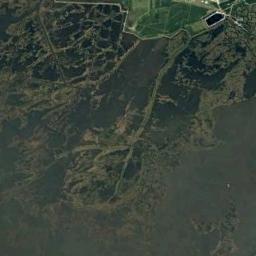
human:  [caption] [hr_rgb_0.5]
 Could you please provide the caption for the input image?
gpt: There are large areas of mixed dark green and light green plants on the lake in a wetland  , and there are many farmland beside the wetland .

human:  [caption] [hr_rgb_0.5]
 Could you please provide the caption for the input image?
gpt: The wetland consists of bare land, Green plants and water .

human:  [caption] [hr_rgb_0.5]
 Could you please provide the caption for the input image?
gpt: There is a straight path through this wetland .

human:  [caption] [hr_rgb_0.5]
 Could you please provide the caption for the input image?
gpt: There are many roads on the wetlands .

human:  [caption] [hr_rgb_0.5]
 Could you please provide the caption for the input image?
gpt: There are many green areas and water areas on the wetland .